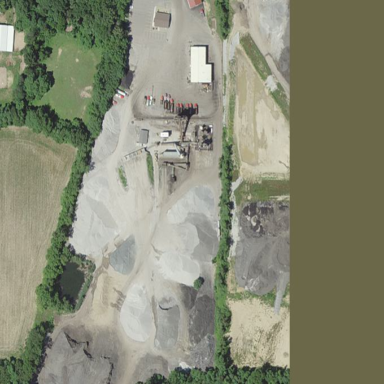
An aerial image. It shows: Industrial area with asphalt plant.